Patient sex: M
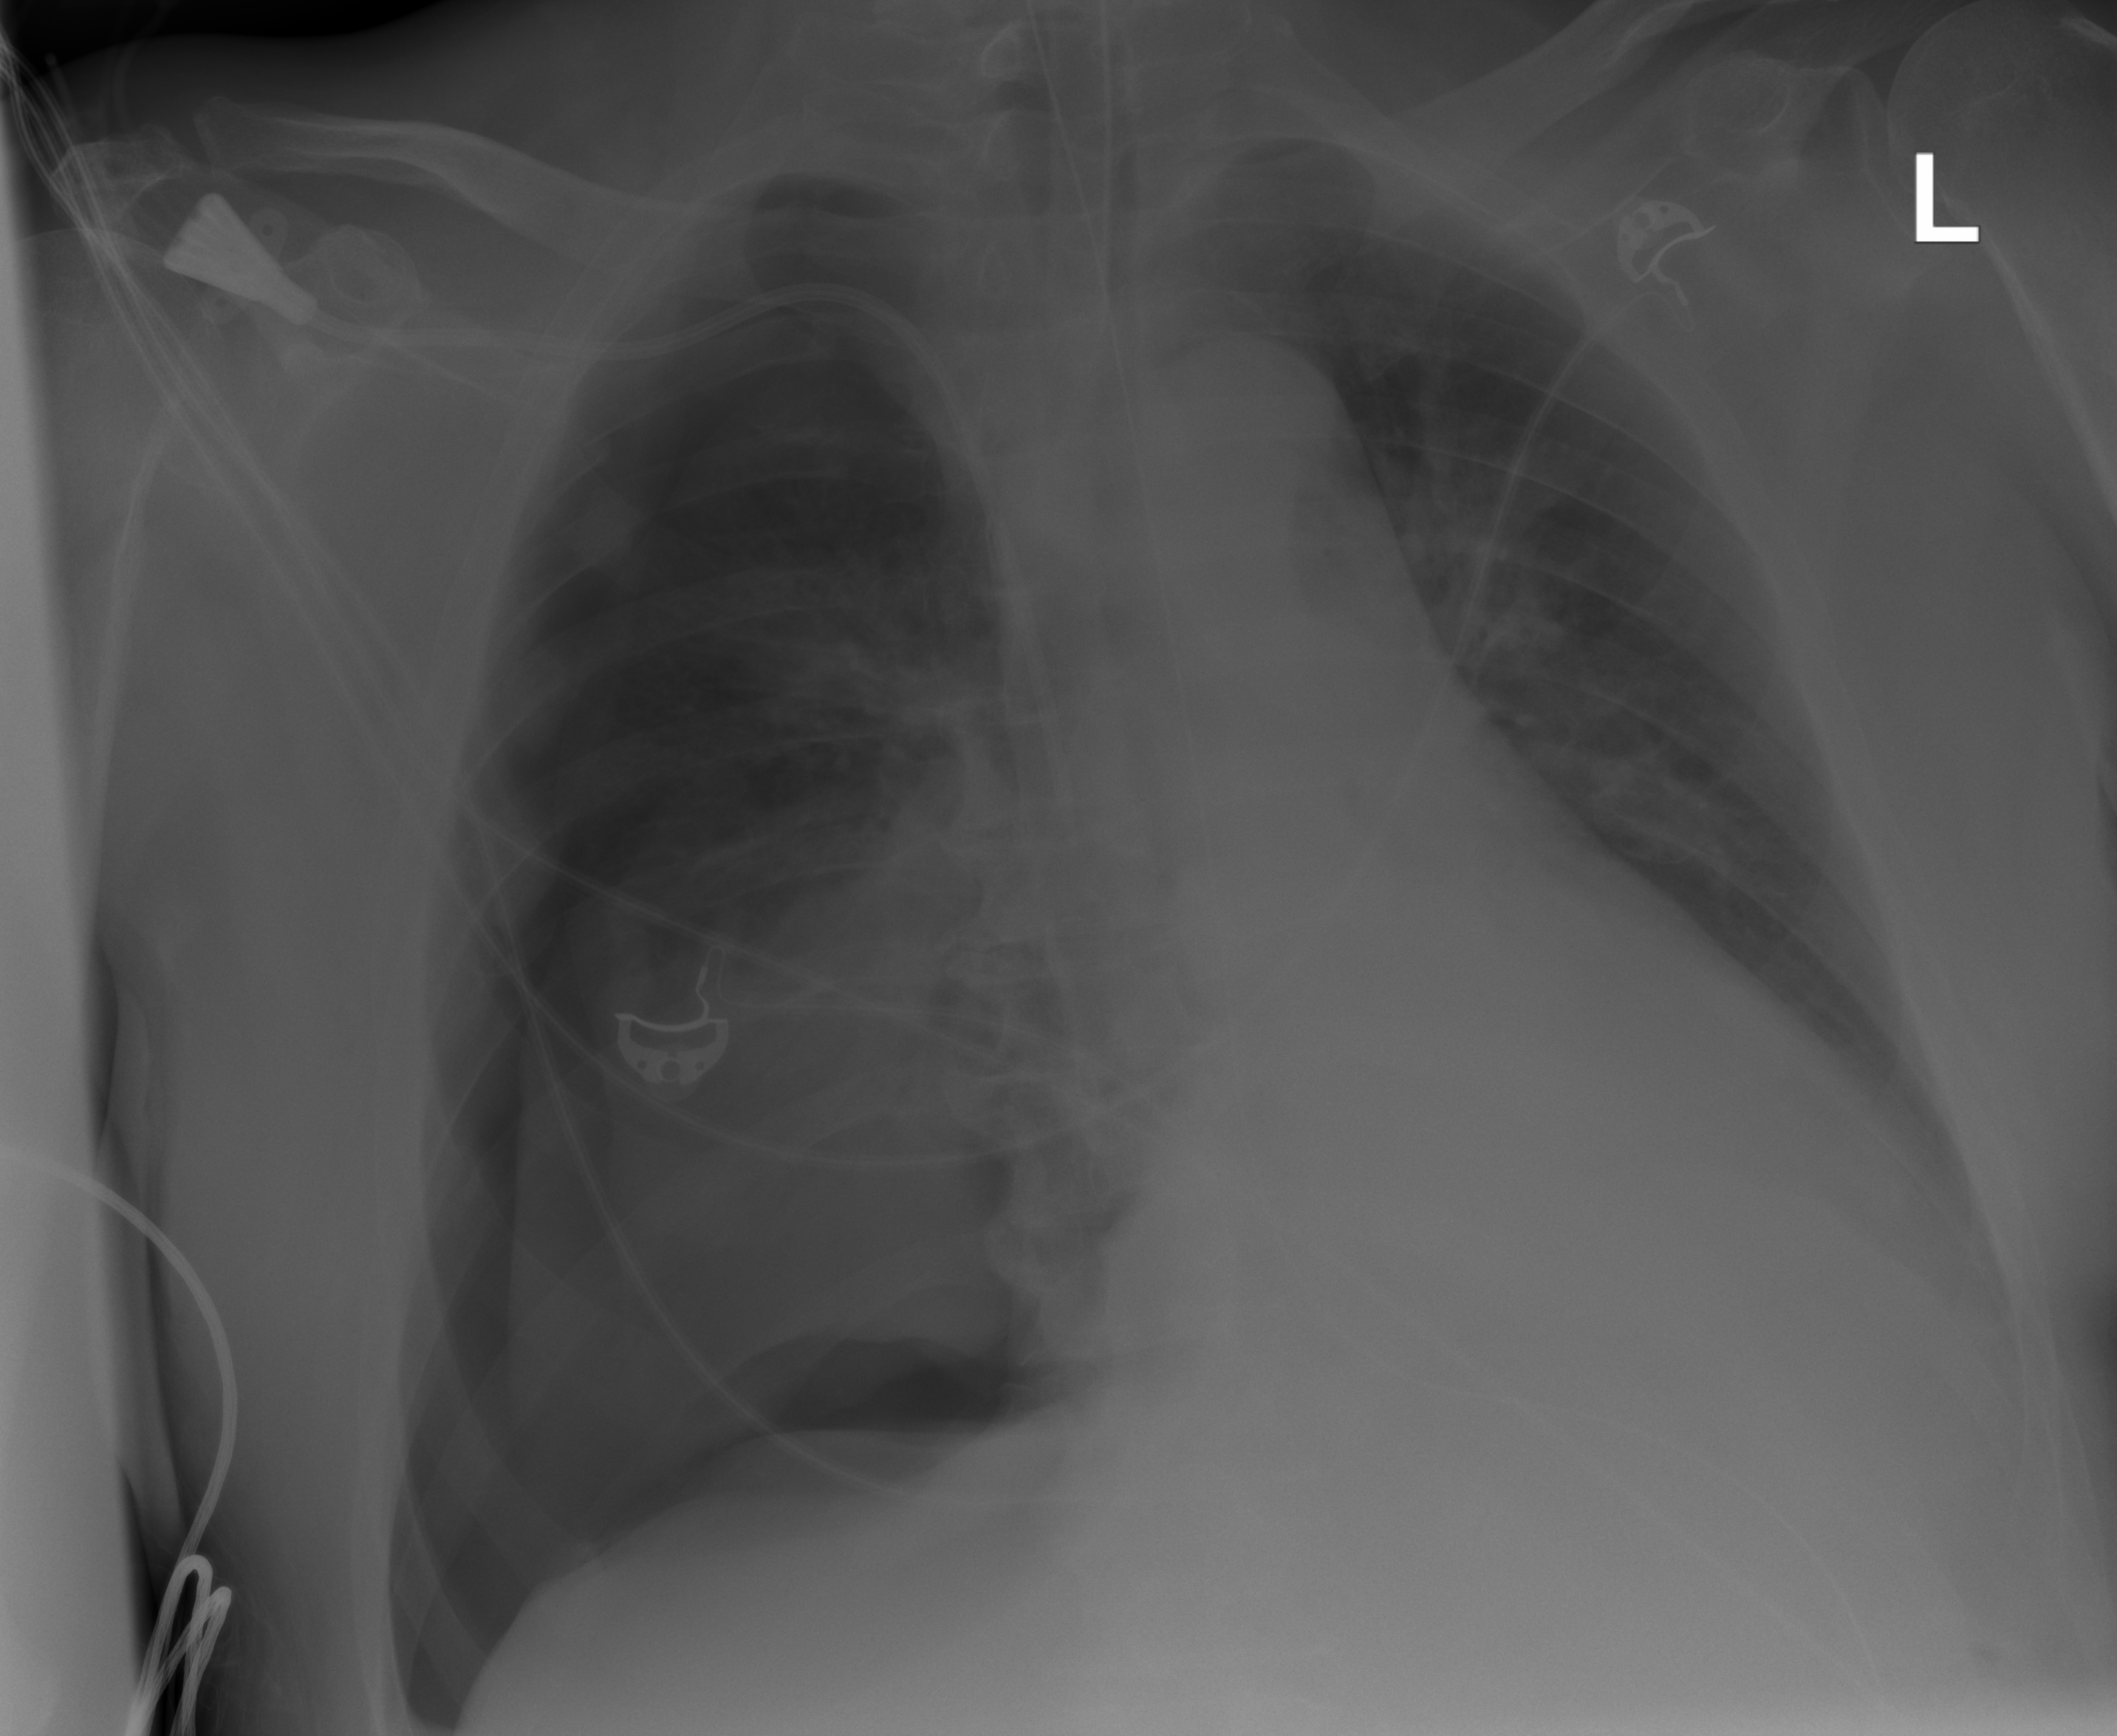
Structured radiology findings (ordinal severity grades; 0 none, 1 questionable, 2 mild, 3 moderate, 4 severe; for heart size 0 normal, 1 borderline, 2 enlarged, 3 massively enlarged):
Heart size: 0
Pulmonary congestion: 0
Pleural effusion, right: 0
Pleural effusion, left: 0
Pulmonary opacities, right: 0
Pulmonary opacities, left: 0
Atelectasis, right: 4
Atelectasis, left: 0